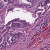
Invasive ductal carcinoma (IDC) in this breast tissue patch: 1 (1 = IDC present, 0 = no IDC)